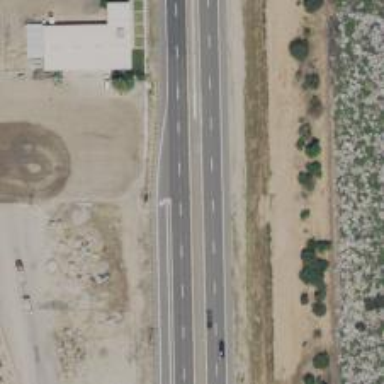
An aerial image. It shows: Primary highway.